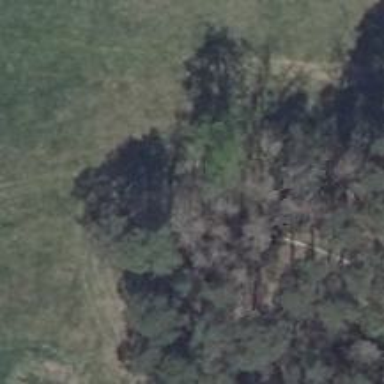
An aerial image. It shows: Hunting stand.